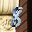
Label: 8